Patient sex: M
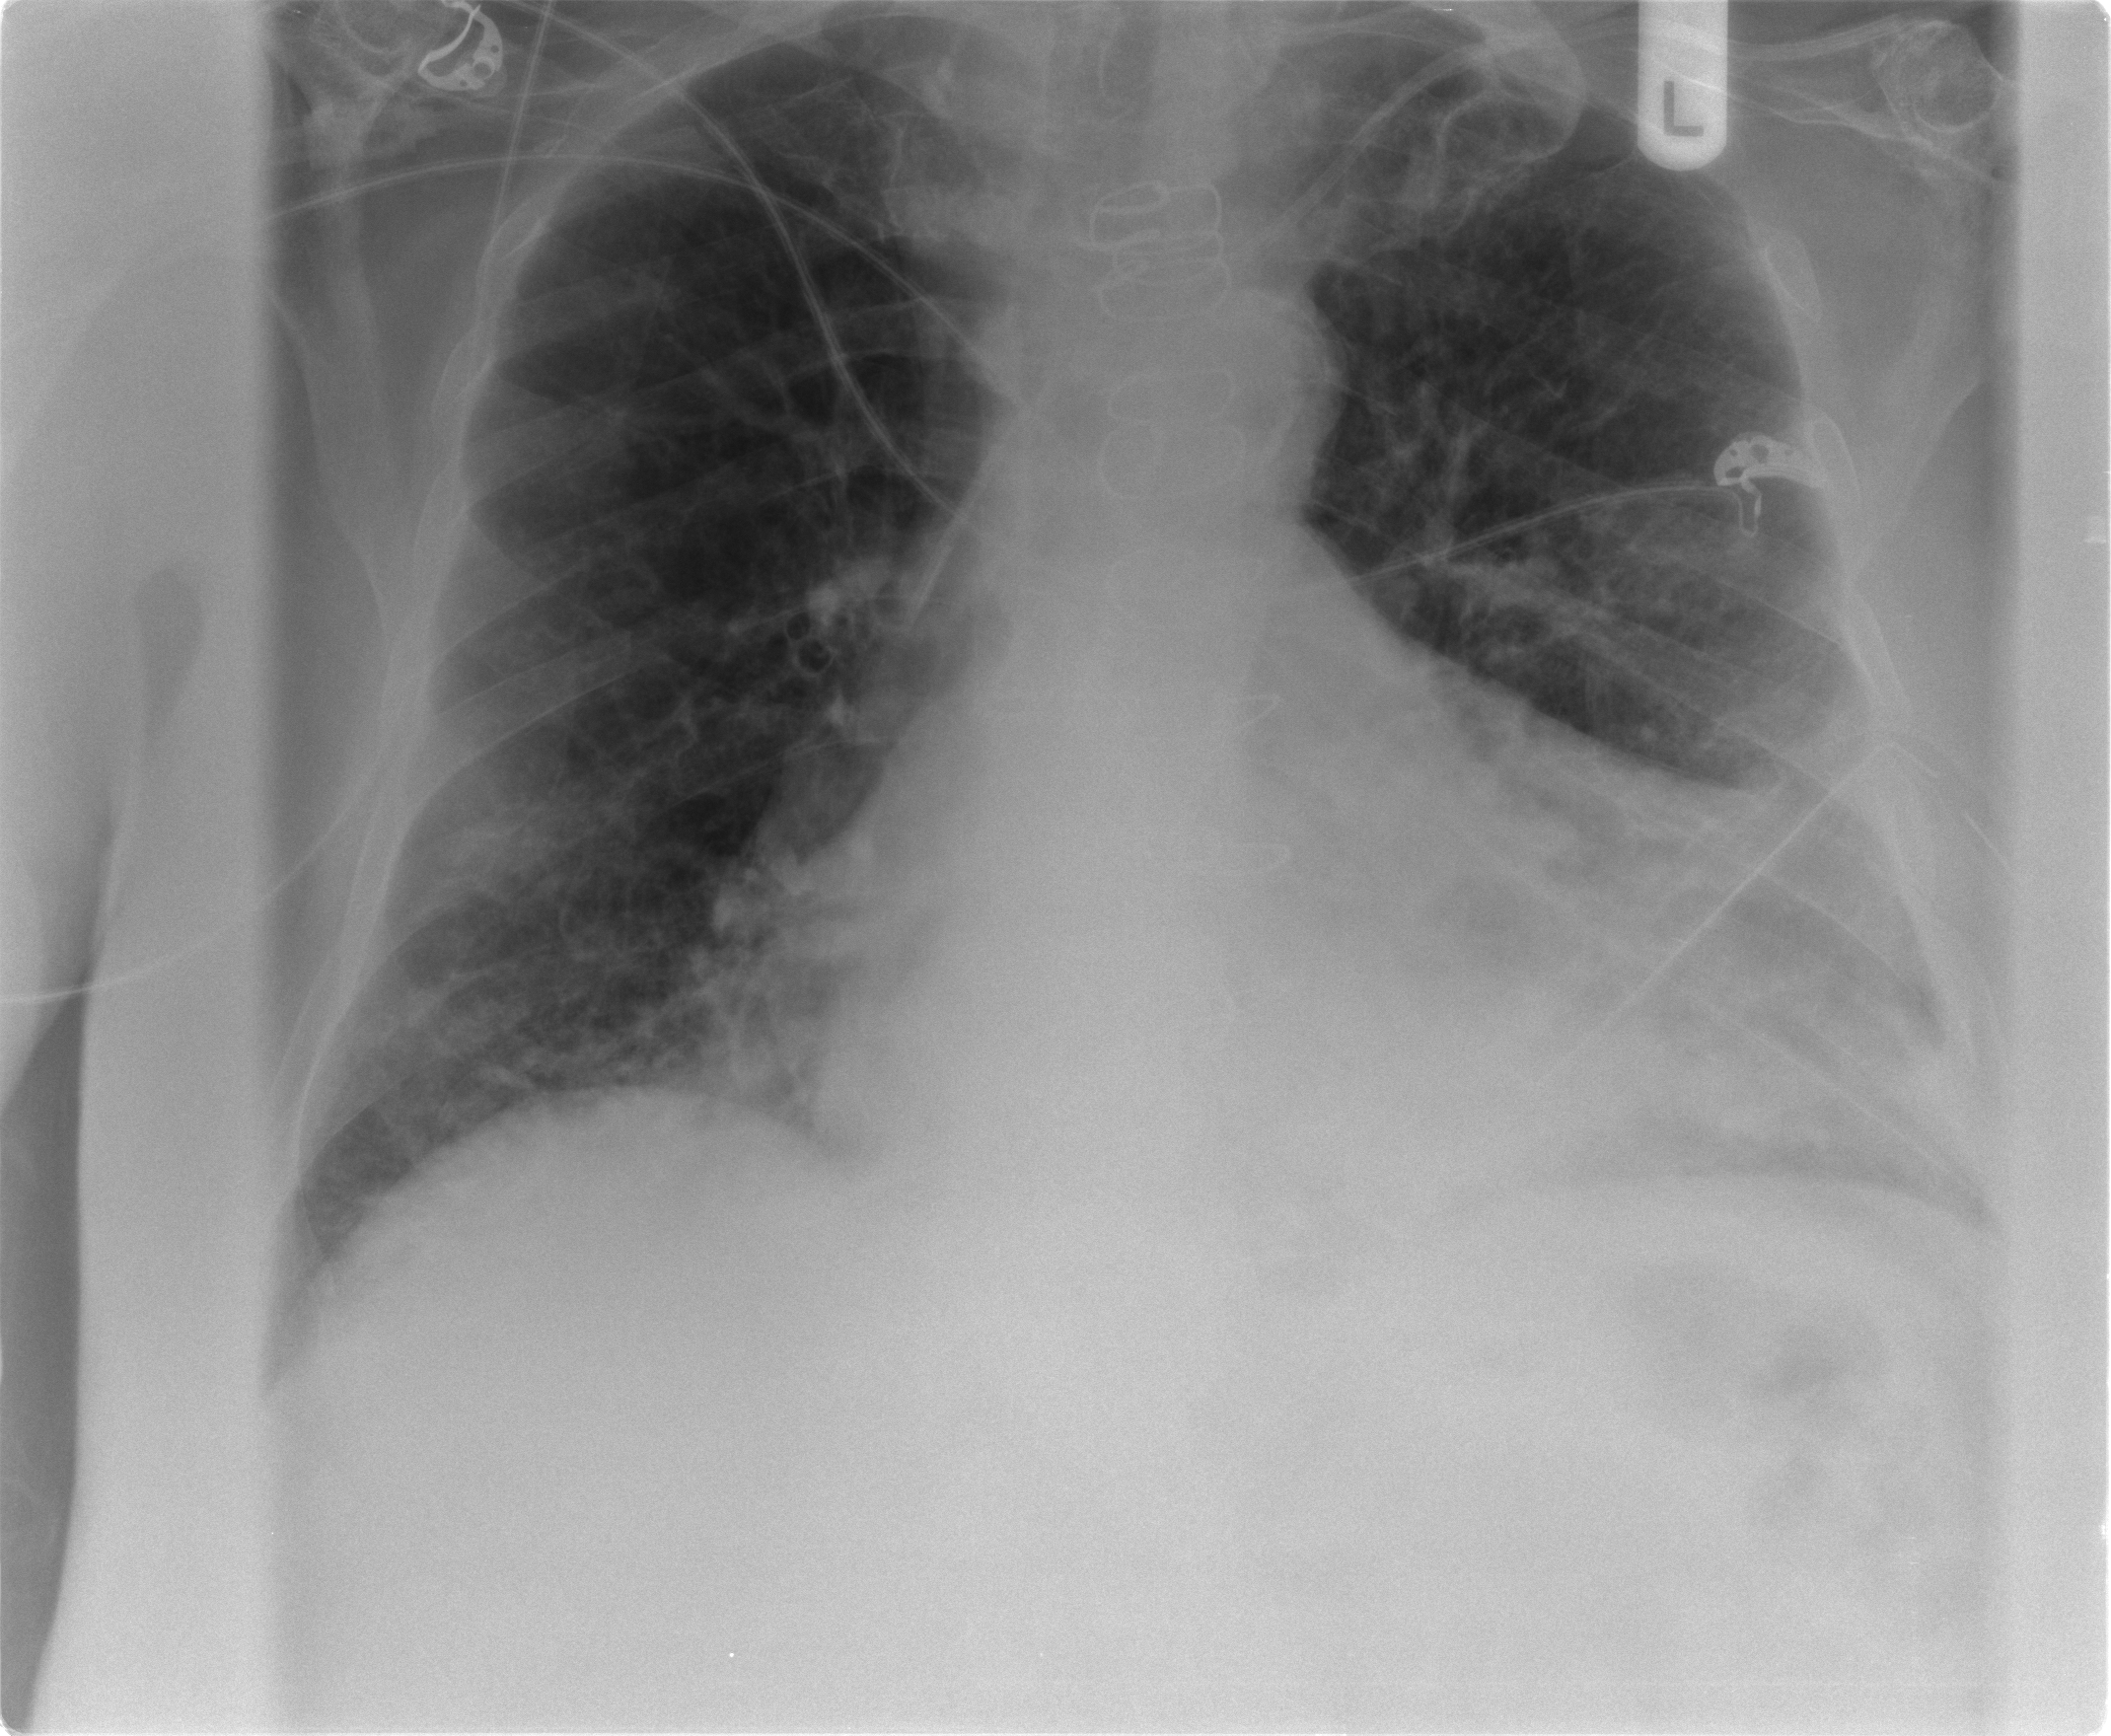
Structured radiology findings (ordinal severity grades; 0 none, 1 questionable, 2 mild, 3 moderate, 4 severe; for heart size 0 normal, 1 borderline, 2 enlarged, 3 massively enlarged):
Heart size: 1
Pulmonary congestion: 2
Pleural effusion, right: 1
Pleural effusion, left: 2
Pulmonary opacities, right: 1
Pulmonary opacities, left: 1
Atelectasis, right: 2
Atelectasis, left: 2